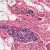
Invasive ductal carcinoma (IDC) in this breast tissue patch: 0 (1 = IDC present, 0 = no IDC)